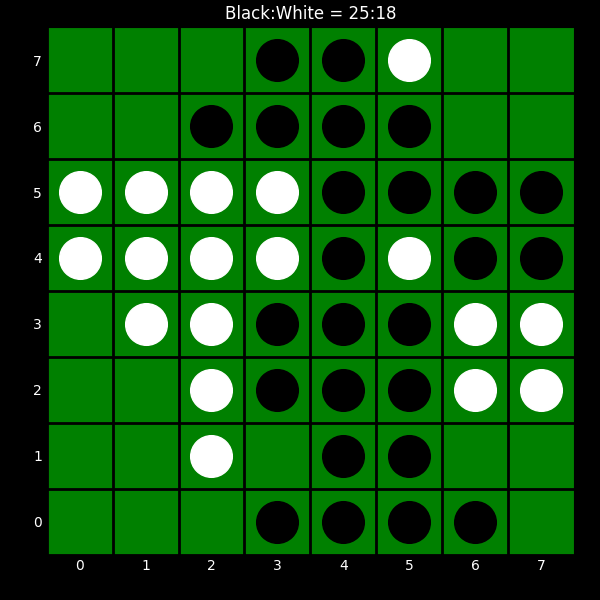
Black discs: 25
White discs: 18